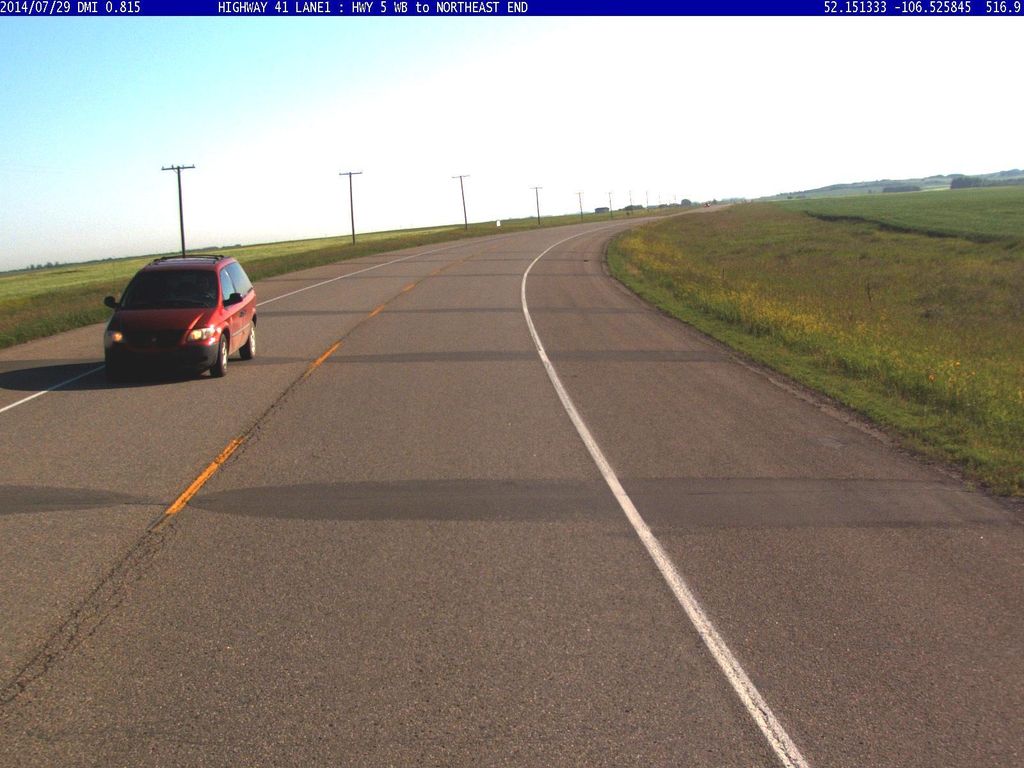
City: saskatoon